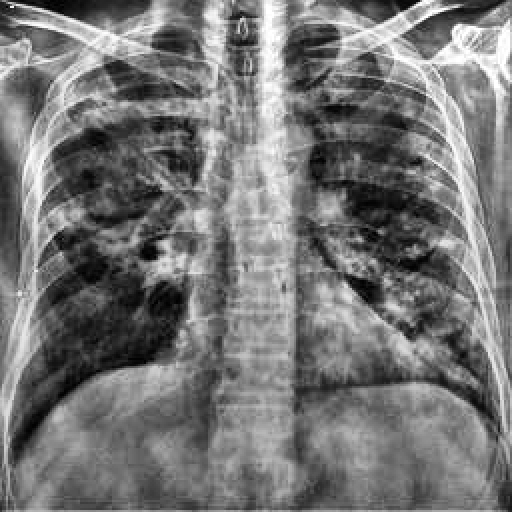
Finding: TUBERCULOSIS